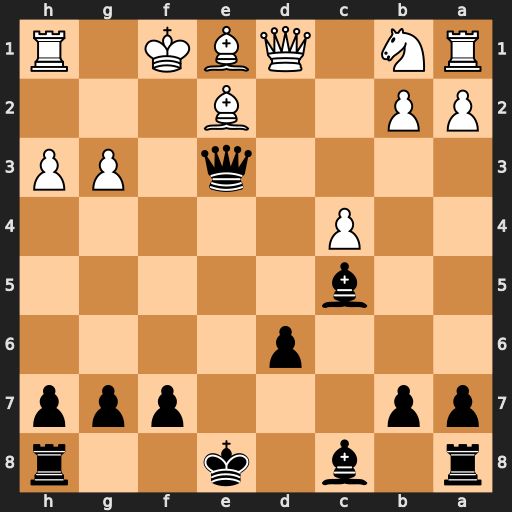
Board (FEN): r1b1k2r/pp3ppp/3p4/2b5/2P5/4q1PP/PP2B3/RN1QBK1R
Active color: b
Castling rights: kq
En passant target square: -
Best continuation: Bxh3+ Rxh3 Qg1#